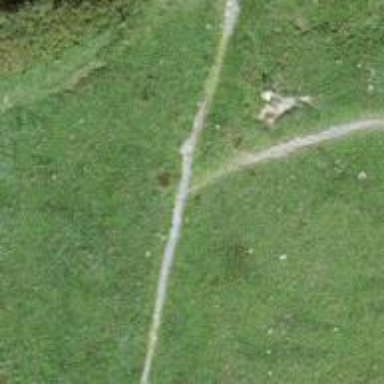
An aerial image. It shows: Path covered in grass.